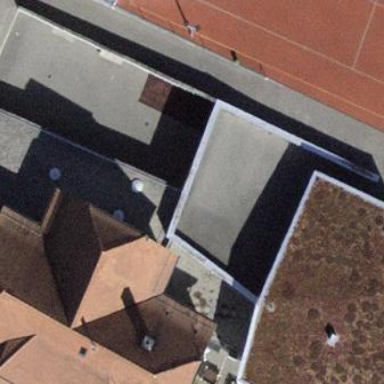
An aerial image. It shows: School building.